Field crop: maize
Growth stage: 1
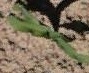
Species: maize